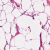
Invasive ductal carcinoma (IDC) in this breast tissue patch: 0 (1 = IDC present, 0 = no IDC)